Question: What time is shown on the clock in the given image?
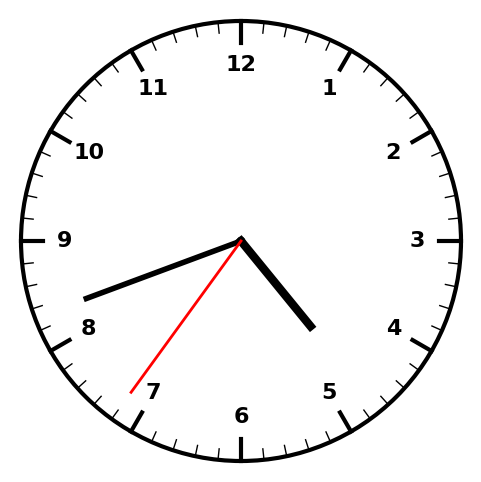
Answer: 04:41:36